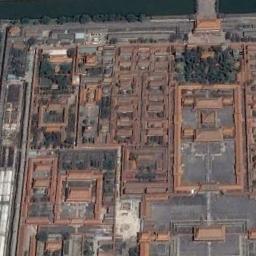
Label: palace